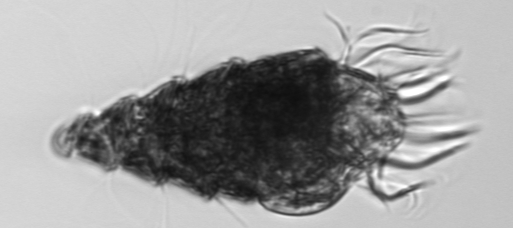
Label: Laboea_strobila